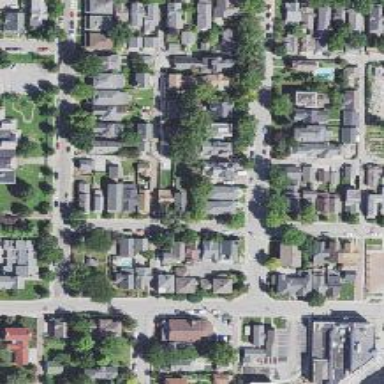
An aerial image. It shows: Charming neighbourhood.